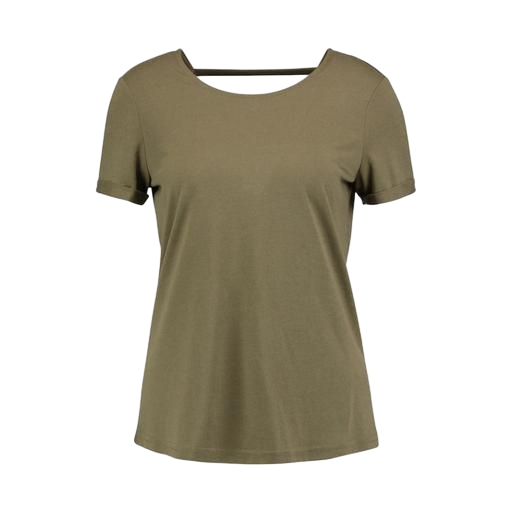
green scoop neck t-shirt, green scoop-neck tee, army green t-shirt, white background